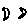
Label: moon